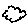
Label: cloud